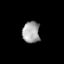
Tissue: lung
Cell type: Epithelial cells
Senescence score: 0.1447
Nuclear area (px): 370
Mean DAPI intensity: 161.692